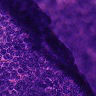
Metastatic tissue present: no